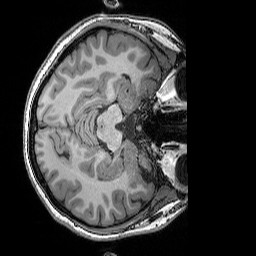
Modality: T1w
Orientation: axial
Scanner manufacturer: siemens
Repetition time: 2.25 s
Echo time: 0.00418 s